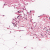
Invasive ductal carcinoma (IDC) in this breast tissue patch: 0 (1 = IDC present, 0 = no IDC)